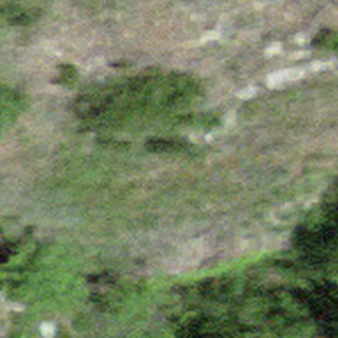
Label: other